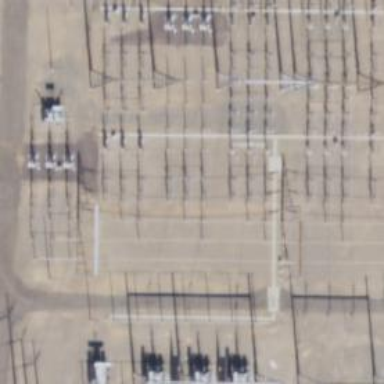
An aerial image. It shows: Switch used for power control.